Current action and preconditions to check: trajectory_clear

Your task: For each precondition in the list above, predict whether it will hold at this action.

Consider the current scene as observed from the mobile robot's camera, and analyze the predicted future states of all dynamic agents (e.g., people, animals, vehicles, or any moving entities) within the NEXT SECOND.

IMPORTANT: Only answer "very likely" if you are absolutely certain—based on strong, clear evidence—that a dynamic agent will violate the precondition in the predicted future state. Do NOT answer "very likely" for unlikely, ambiguous, or low-probability risks.

Ask yourself for each precondition: Is there a high probability, with clear and convincing evidence, that the predicted future states of any dynamic agent will interfere with the predicted future state of the currently executing action within the NEXT SECOND, causing that precondition to fail?

Assess the risk level based on these predictions. Use "likely" or "very likely" if motions create a clear risk of interference.

Use "neutral" or "improbable" if agents are nearby but their predicted paths are clearly diverging or non-conflicting.

Failure Risk Categories: "very improbable", "improbable", "neutral", "likely", "very likely"

Answer Format: Output ONLY the probability_of_failure value from these categories: "very improbable", "improbable", "neutral", "likely", "very likely"

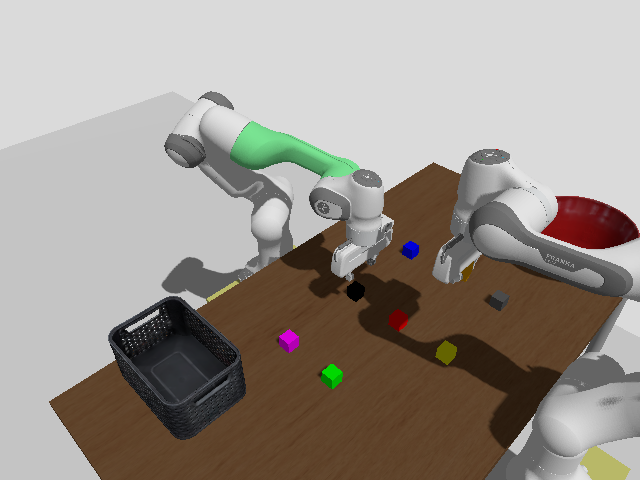

Answer: very improbable